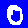
Digit: 0